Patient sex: M
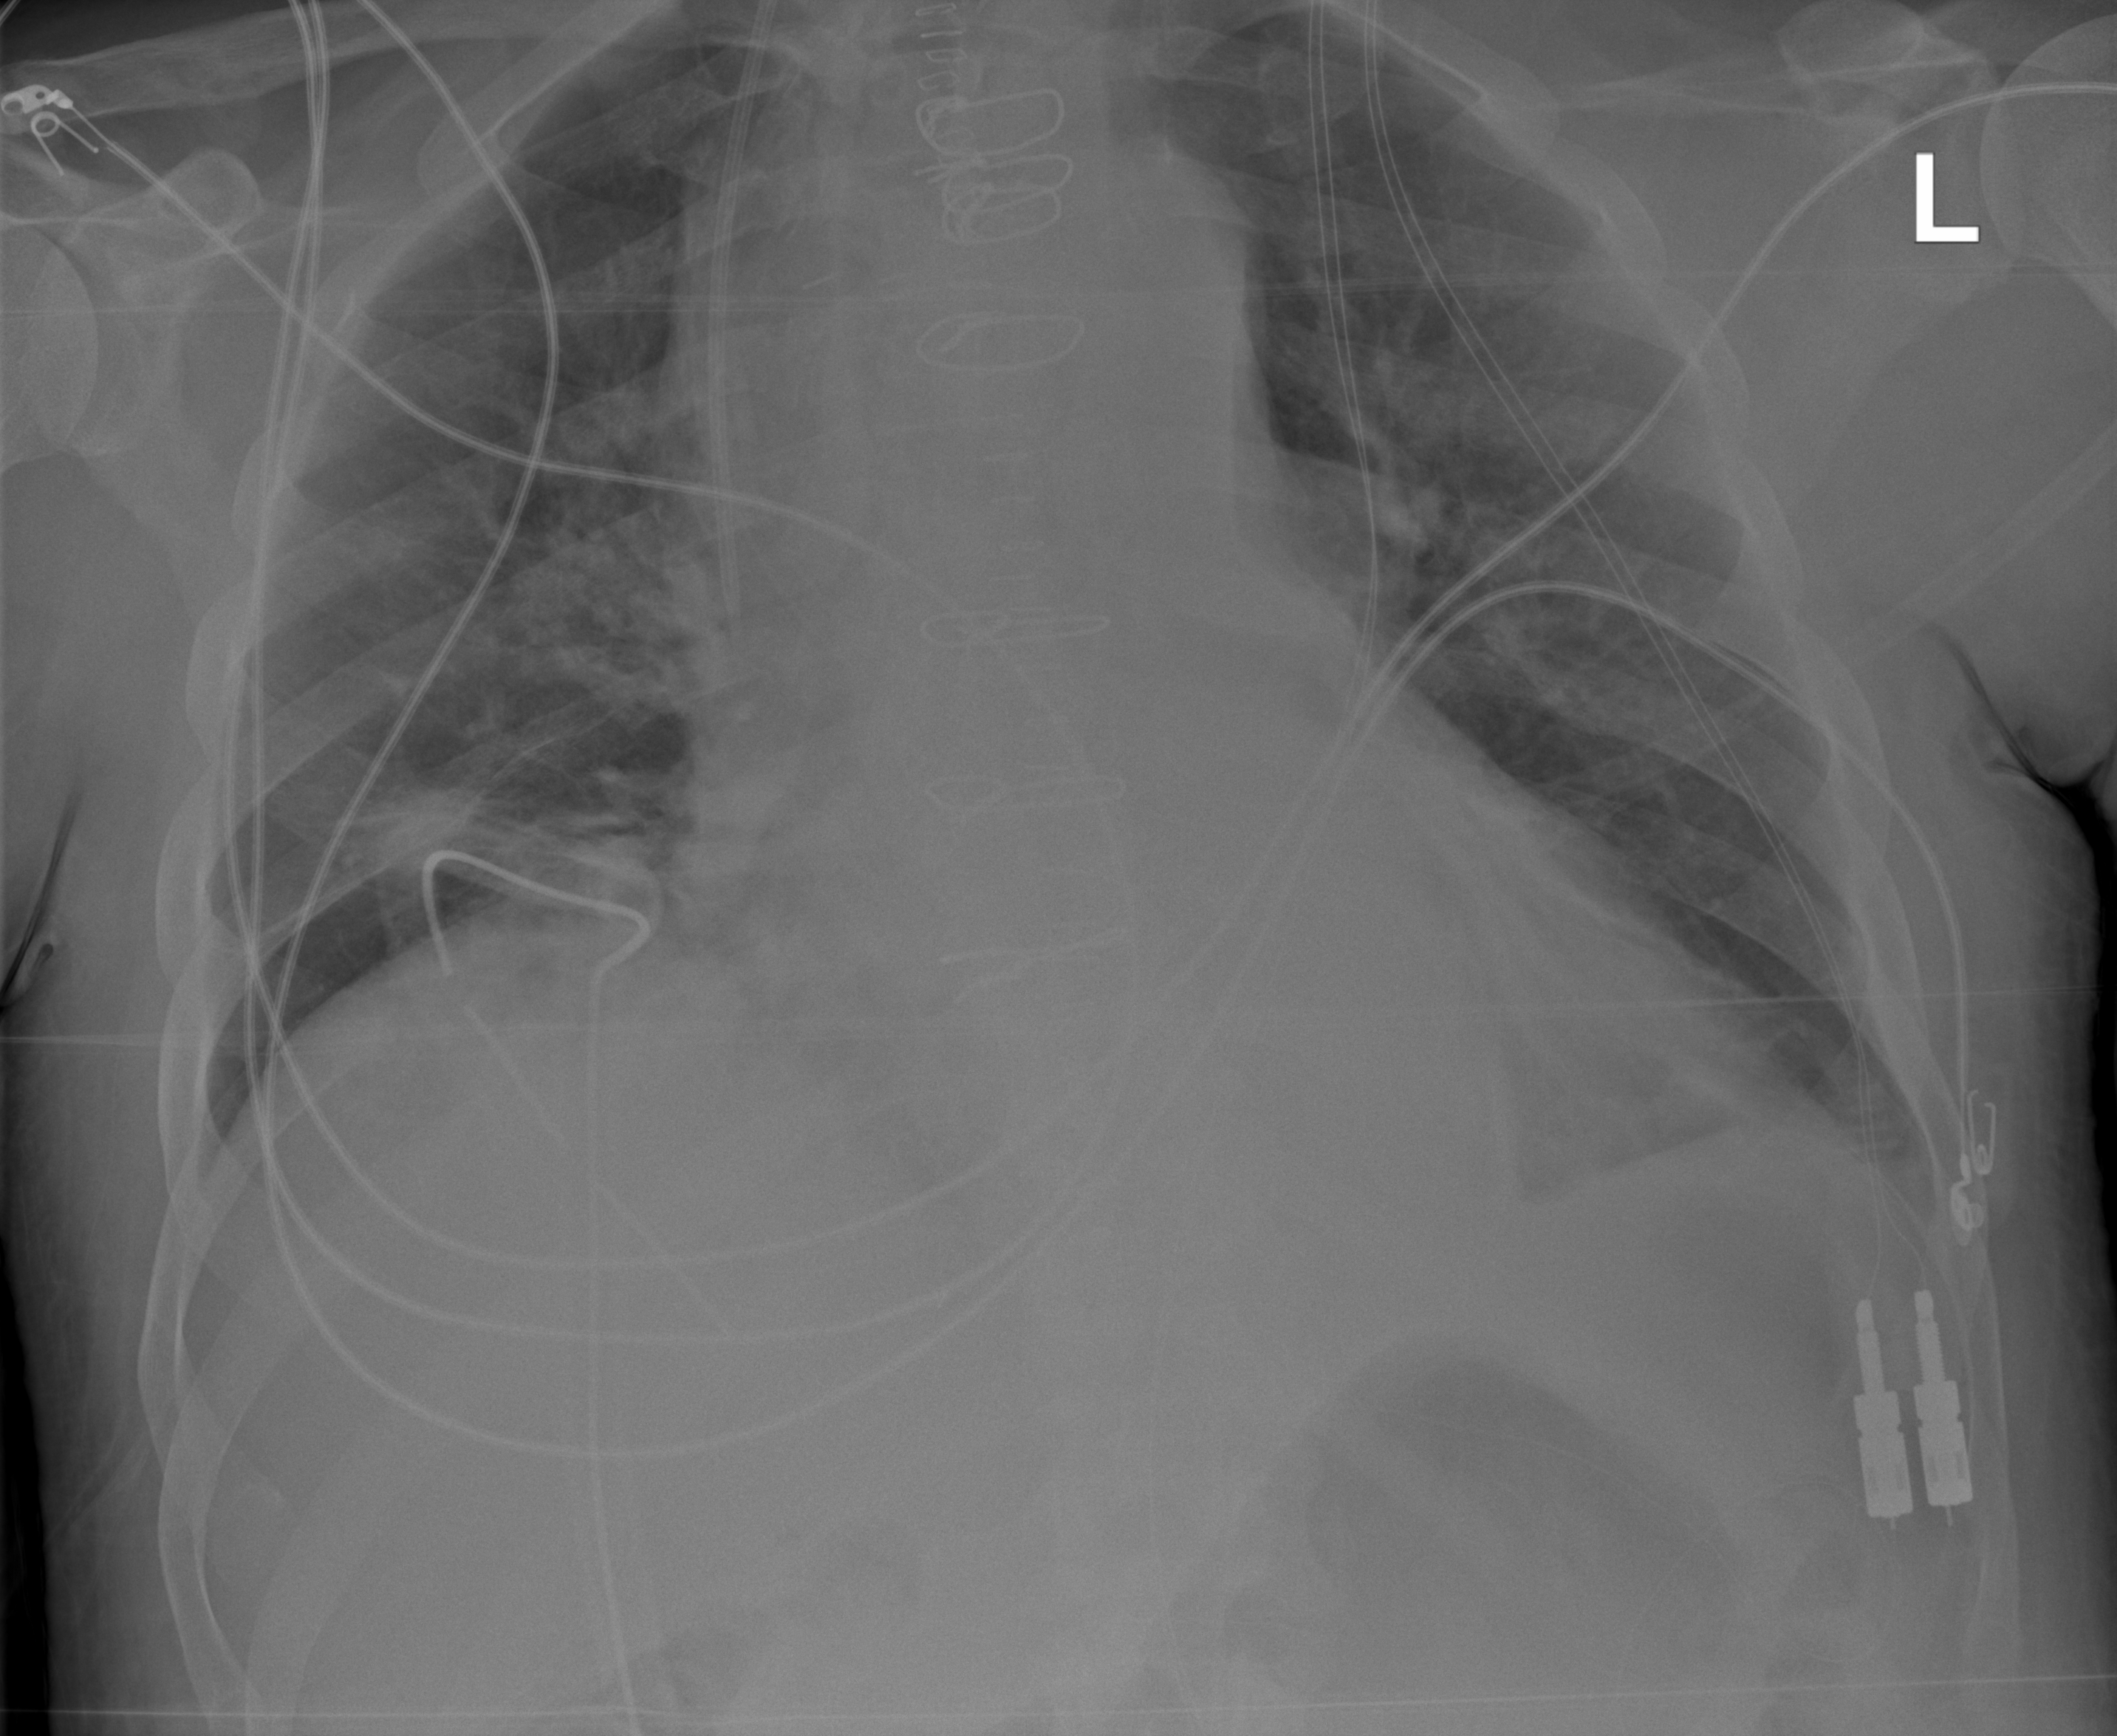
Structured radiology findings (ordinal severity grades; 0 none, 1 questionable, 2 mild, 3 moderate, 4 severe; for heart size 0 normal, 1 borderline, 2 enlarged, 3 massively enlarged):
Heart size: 2
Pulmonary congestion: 2
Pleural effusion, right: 0
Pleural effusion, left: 2
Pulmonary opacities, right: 2
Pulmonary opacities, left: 2
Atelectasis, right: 2
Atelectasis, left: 2